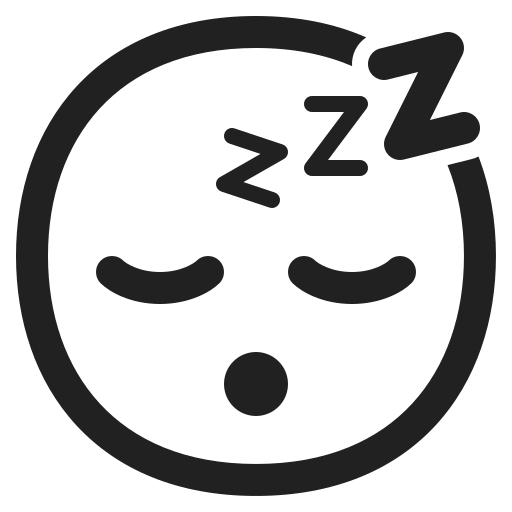
sleeping face high contrast